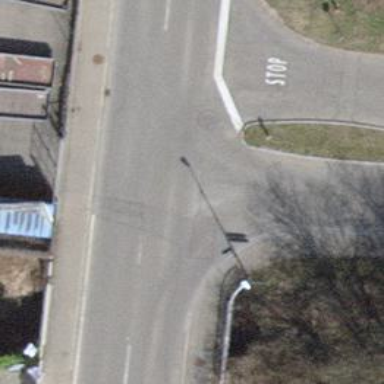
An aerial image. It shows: Stop road.